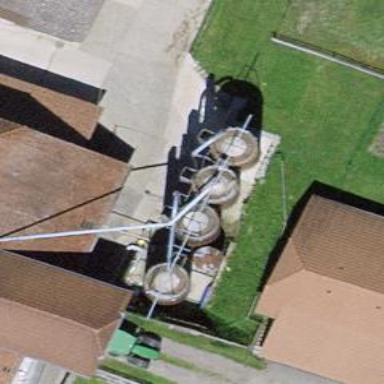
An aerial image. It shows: Silo.